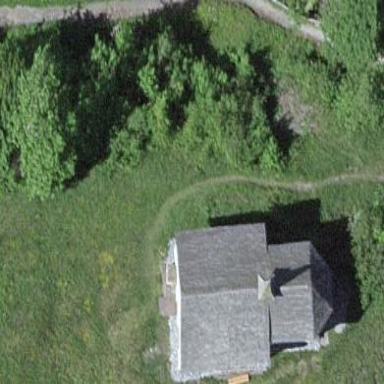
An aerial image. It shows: Chapel that serves as place of worship.